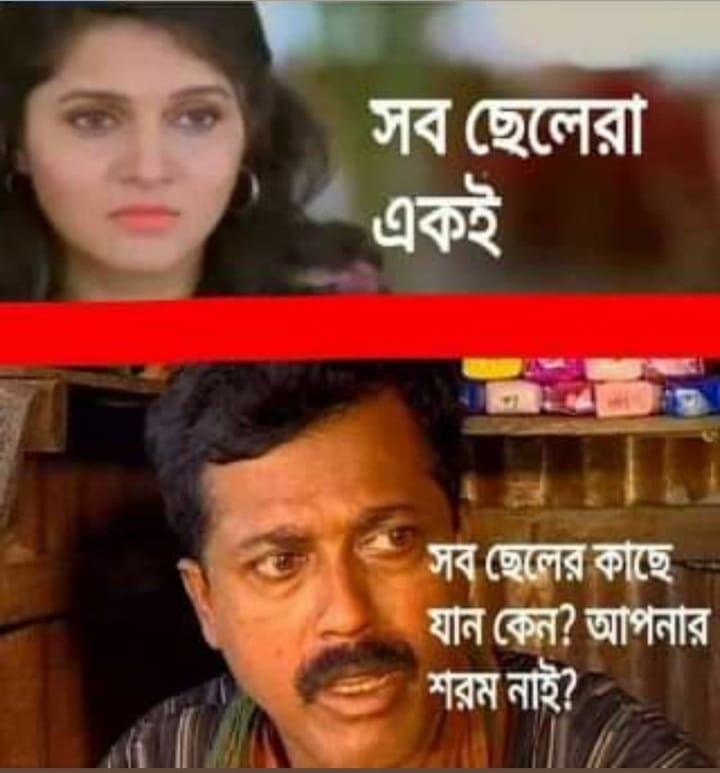
Caption: সব ছেলেরা একই  সব ছেলের কাছে যান কেন ? আপনার শরম নাই ?
Label: hate